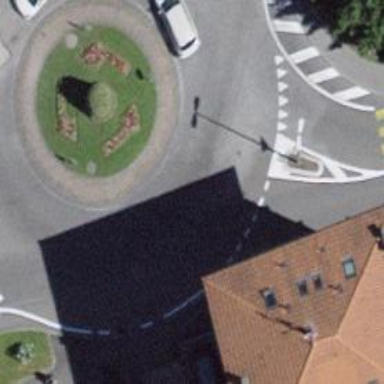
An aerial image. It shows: Asphalt road that is secondary route leading to roundabout.